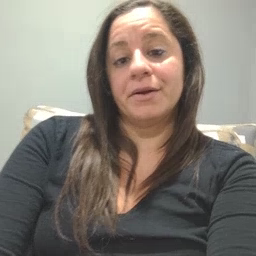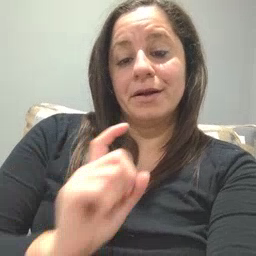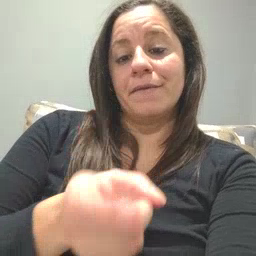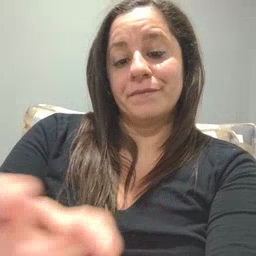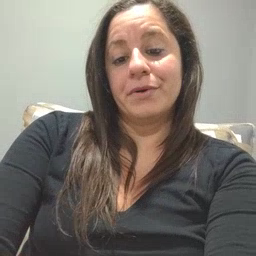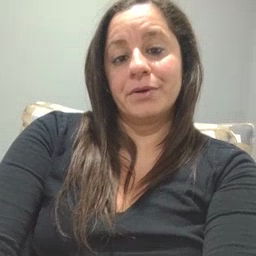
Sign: gift